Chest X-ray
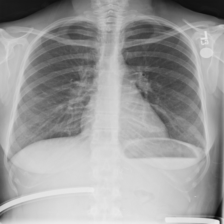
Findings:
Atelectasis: negative
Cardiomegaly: negative
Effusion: negative
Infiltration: negative
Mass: negative
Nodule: negative
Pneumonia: negative
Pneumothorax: negative
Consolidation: negative
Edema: negative
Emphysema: negative
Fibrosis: negative
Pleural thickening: negative
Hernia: negative